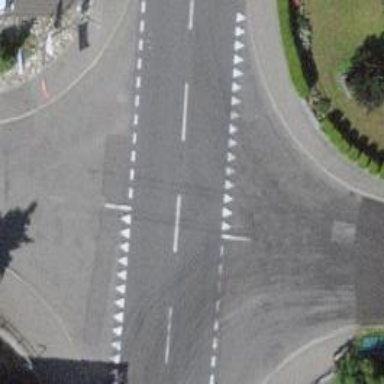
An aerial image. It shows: Road with "give way" sign.